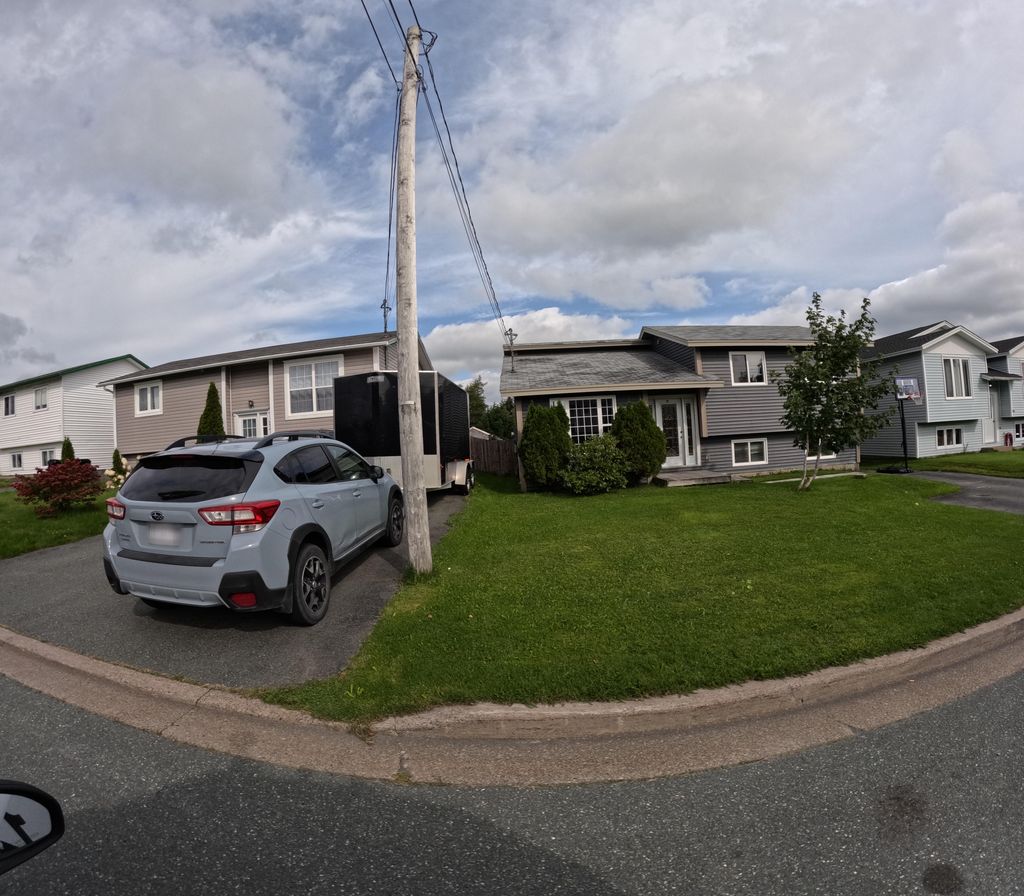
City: st_johns